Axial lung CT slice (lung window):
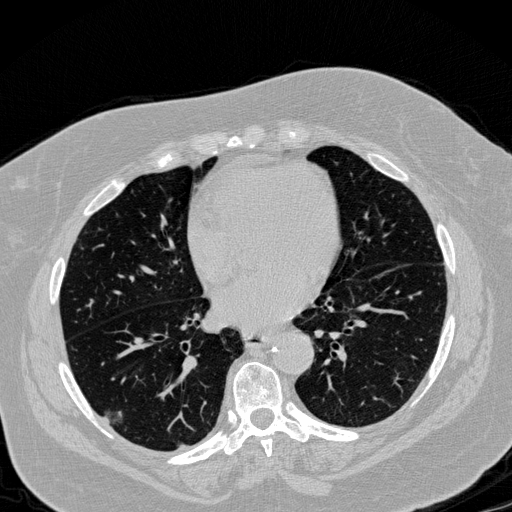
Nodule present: yes
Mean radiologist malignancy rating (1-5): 2.5